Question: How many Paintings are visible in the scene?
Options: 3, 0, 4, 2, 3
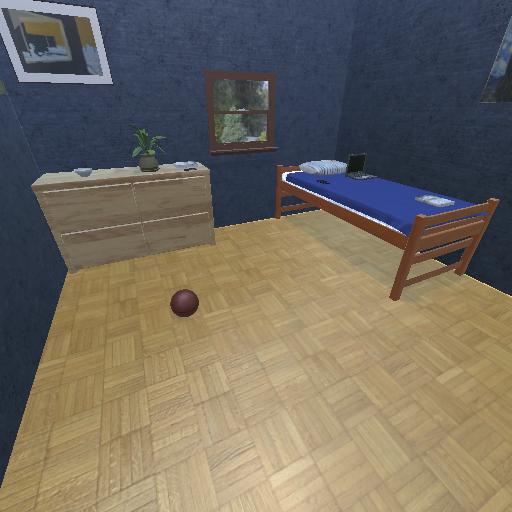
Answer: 3